Question: lets say we have
'''
<div class="picture"><img class="picture_thumb" src="path" /> </div>
'''
And i'd like to use CSS to add an image 'z-index' higher to '.picture' (it's basically an magnifying glass Icon so I can see it on top of '.picture_thumb')
Any chance?
Thanks a lot
PD: it would be like instead of a background, a Front-ground
-EDIT-
An image so you can understand better

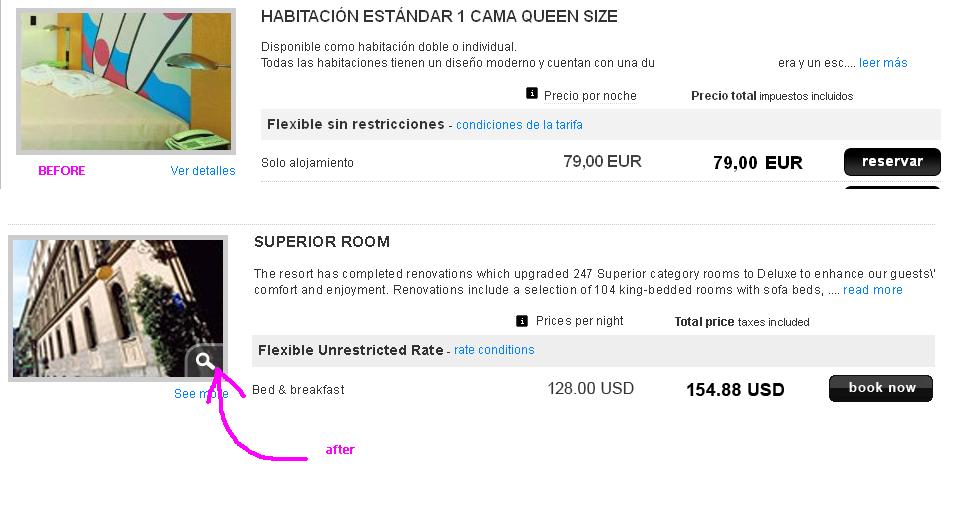
Answer: There's no such thing as front-ground.
You'd have to do something like this:
'''
<div class="picture">
<img src="images/picture.jpg" alt="Picture" />
<img class="magnifier" src="images/magnifier.jpg" alt="Maginfy" />
</div>
.picture {
position: relative;
width: 100px;
height: 100px;
}
.magnifier {
position: absolute;
bottom: 0px;
right: 0px;
z-index: 1000;
}
'''
You could also do it with javascript if you didn't want to add the magnifier image to each picture div.